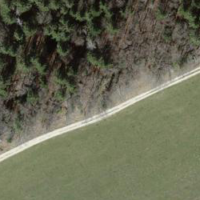
EUNIS habitat code: 52
Species observed at this site:
Primula veris